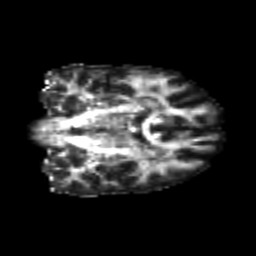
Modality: FA
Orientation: coronal
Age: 25
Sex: female
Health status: healthy
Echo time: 0.074 s